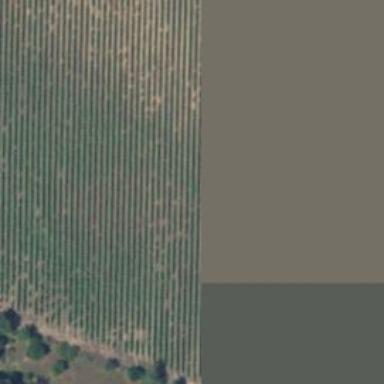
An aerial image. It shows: Vineyard growing grapes.